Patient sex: M
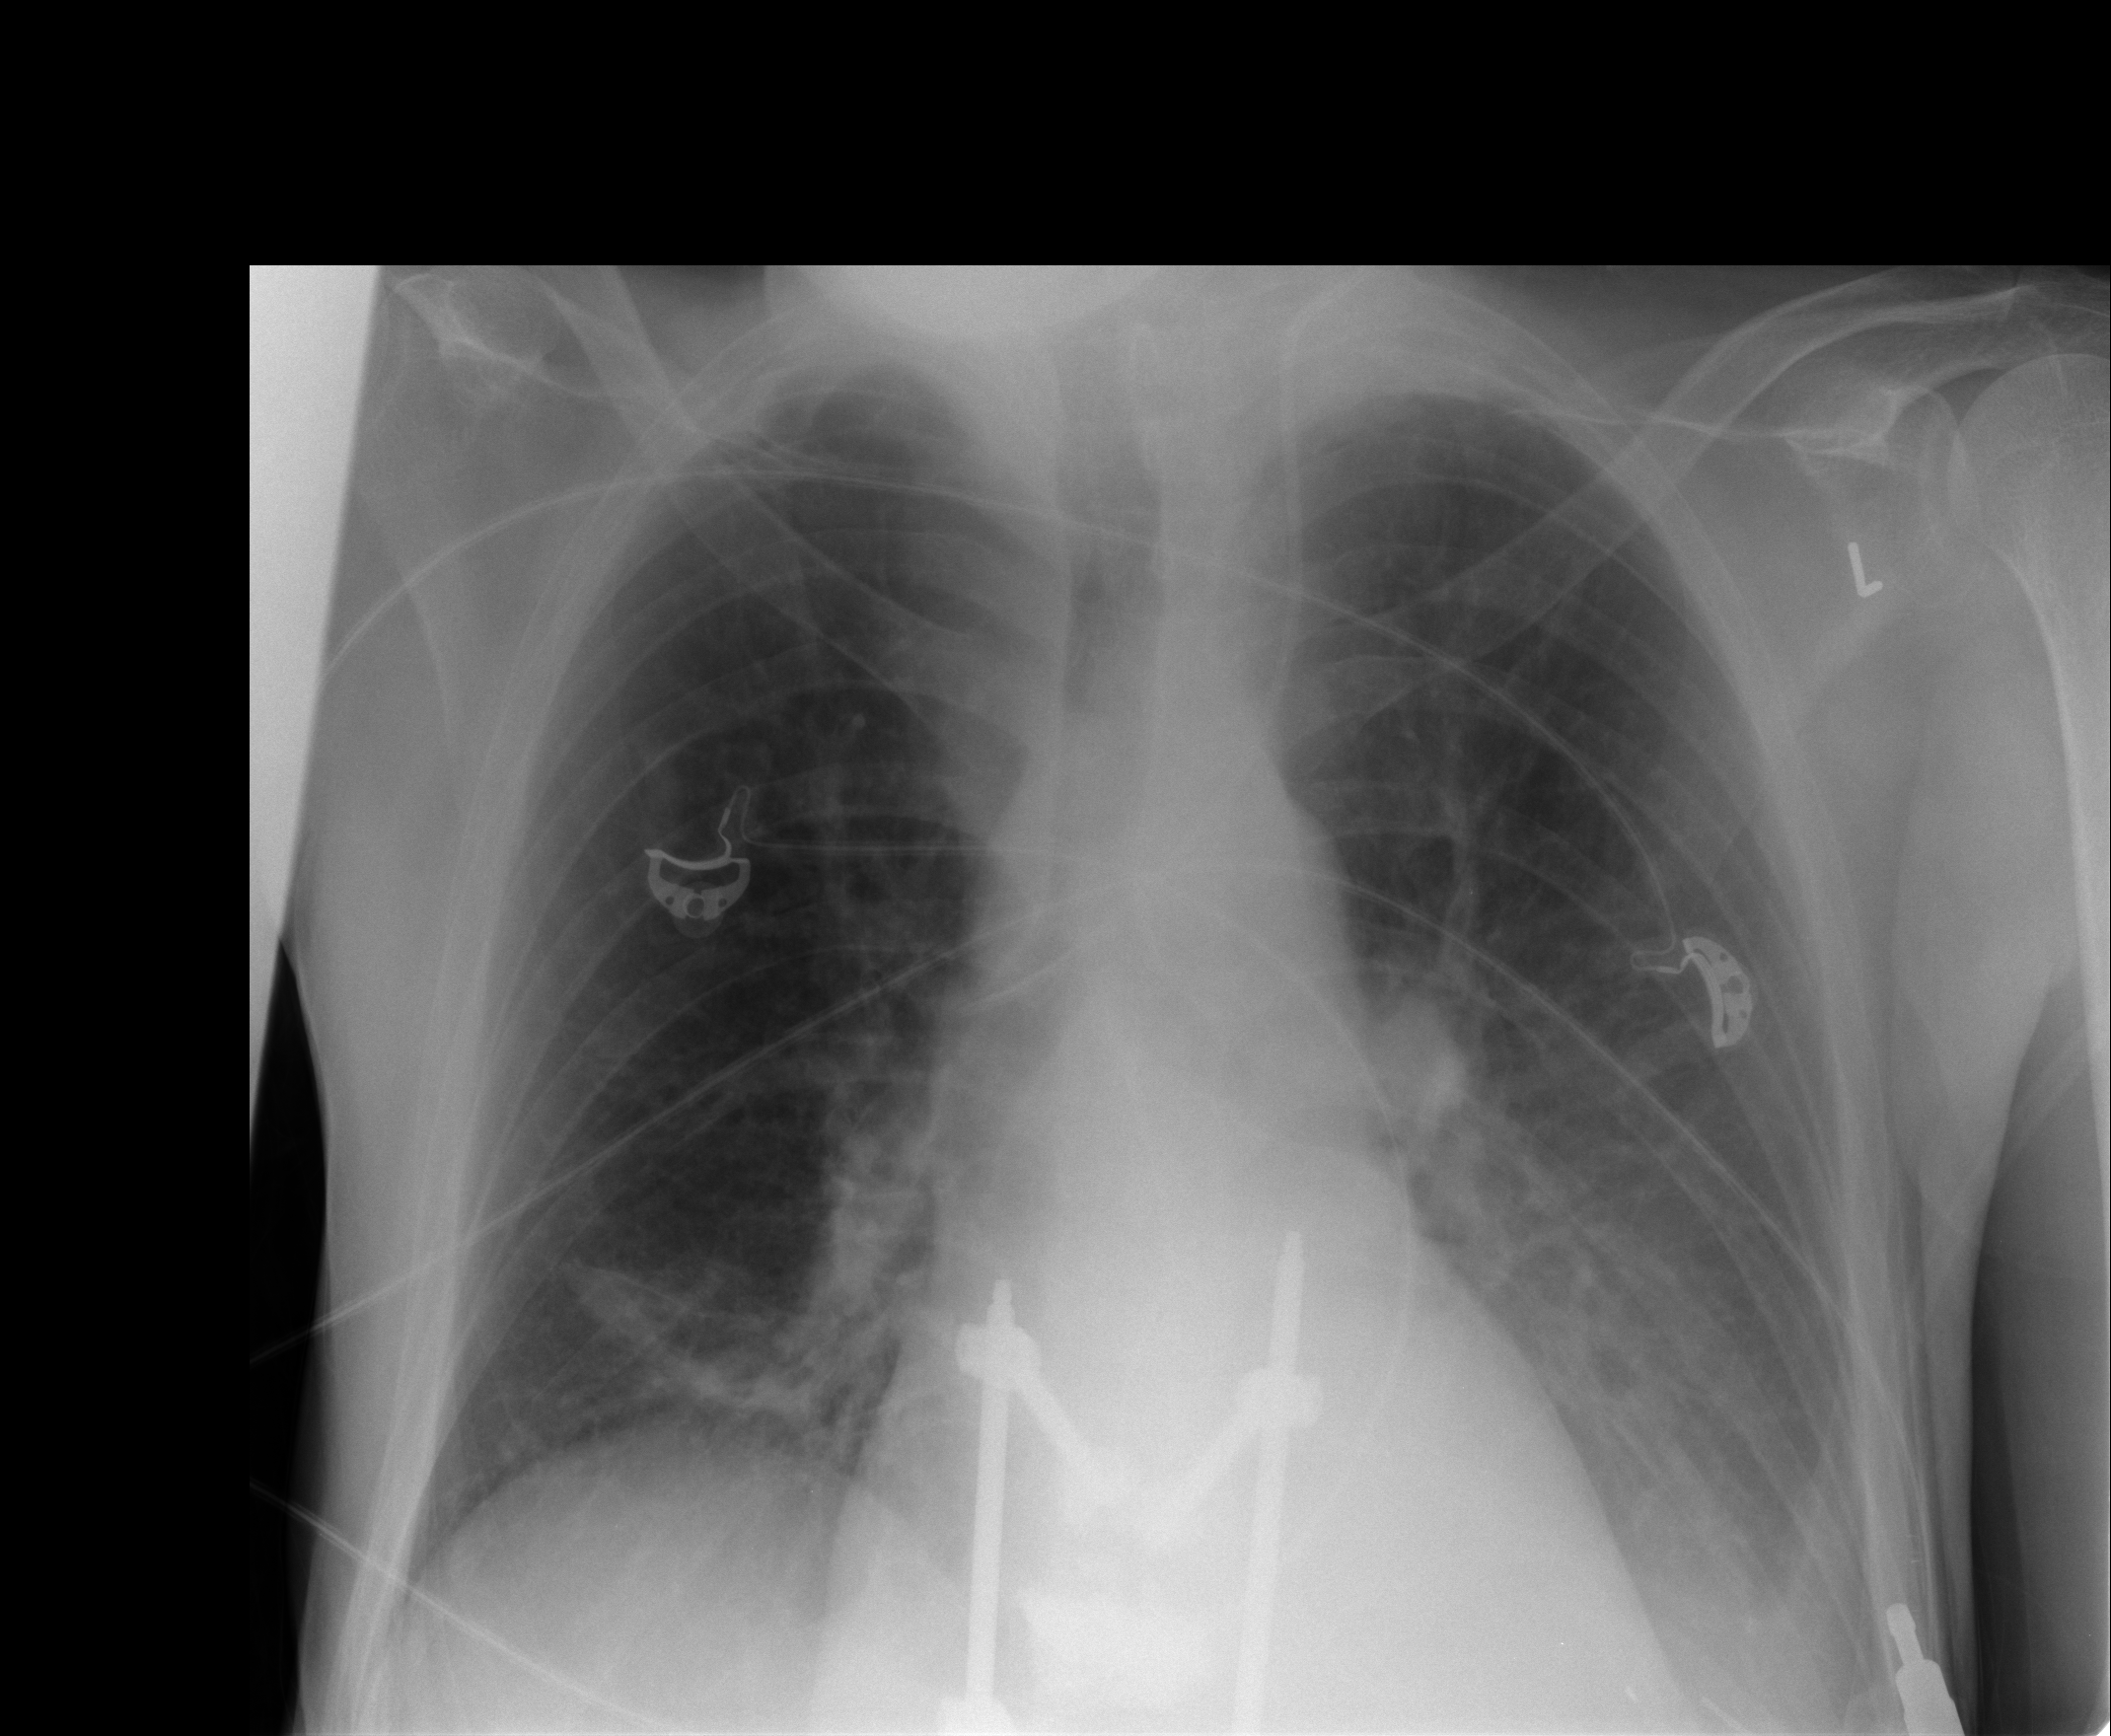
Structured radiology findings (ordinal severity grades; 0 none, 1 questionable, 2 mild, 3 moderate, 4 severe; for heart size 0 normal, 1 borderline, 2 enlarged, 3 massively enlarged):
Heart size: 0
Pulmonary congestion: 0
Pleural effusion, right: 0
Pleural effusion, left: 2
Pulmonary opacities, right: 0
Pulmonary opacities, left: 0
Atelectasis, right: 0
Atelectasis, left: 0